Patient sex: M
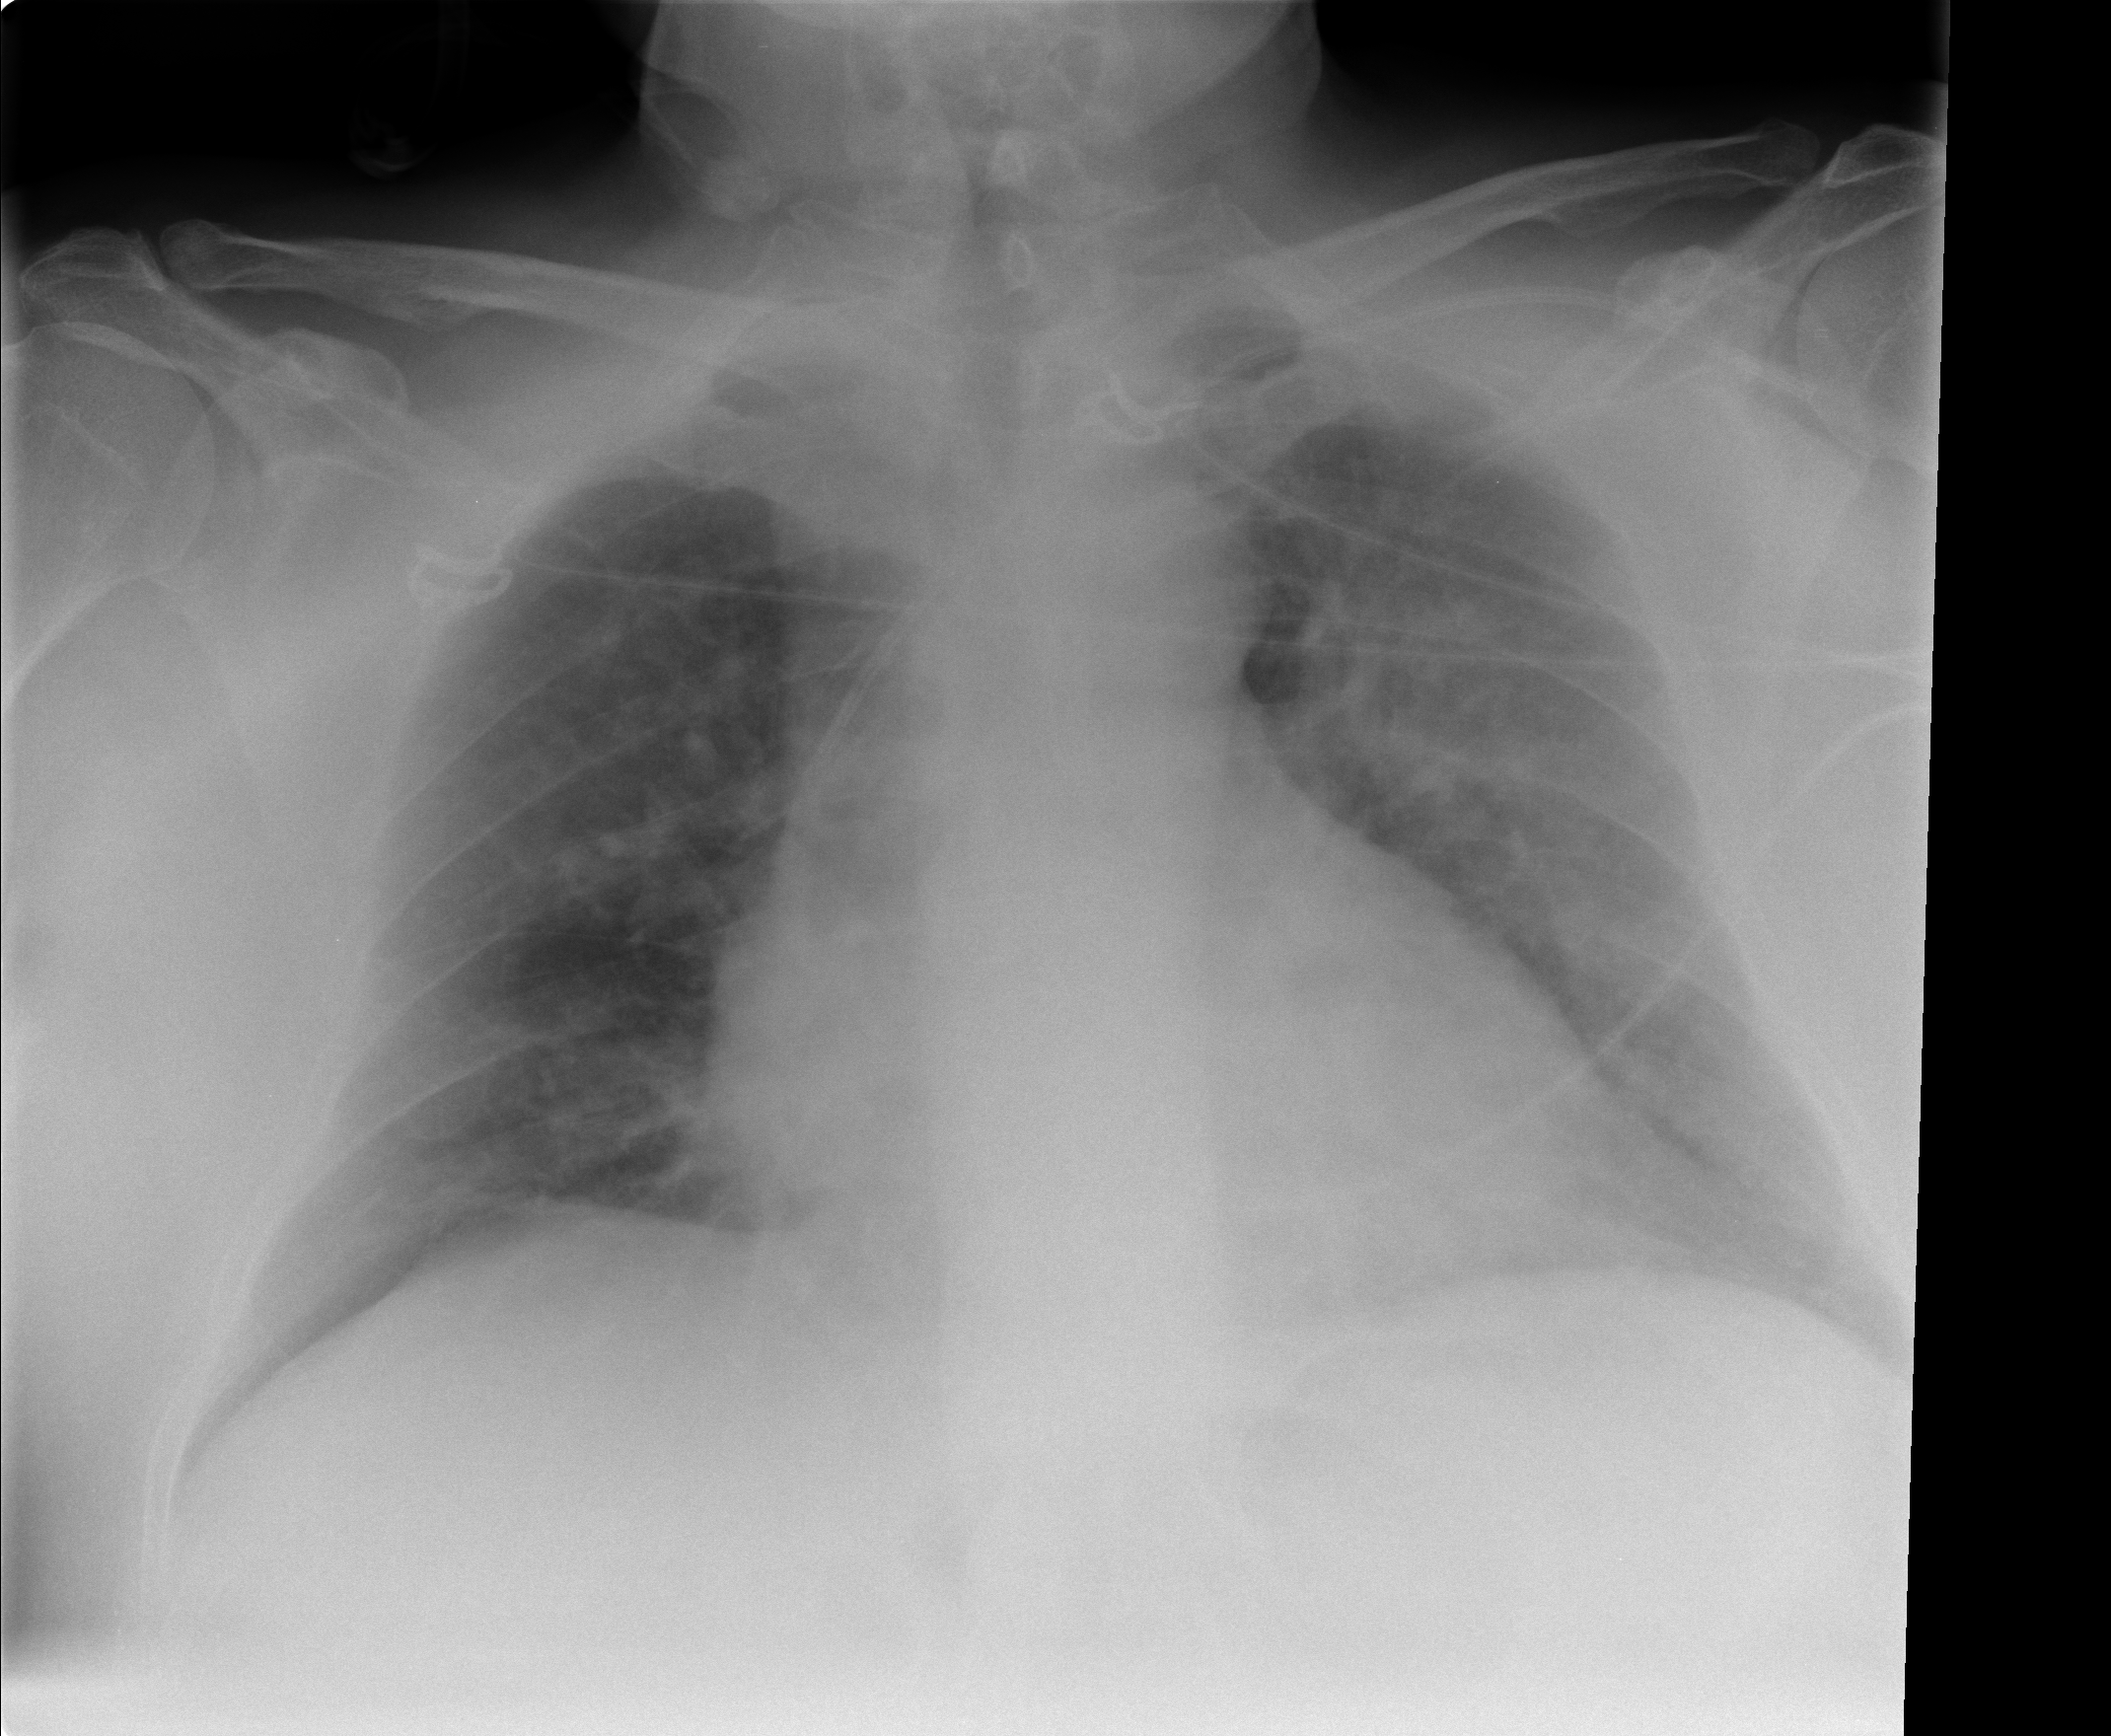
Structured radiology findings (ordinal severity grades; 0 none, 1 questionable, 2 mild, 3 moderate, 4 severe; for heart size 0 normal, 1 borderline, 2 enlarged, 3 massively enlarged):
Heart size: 1
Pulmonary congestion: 0
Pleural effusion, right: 0
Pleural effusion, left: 0
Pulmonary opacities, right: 0
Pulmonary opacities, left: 2
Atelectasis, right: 0
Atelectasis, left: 0